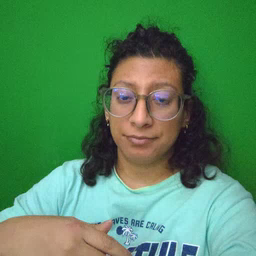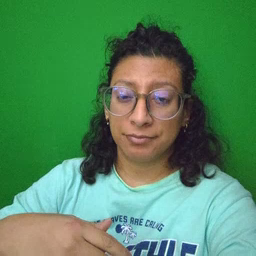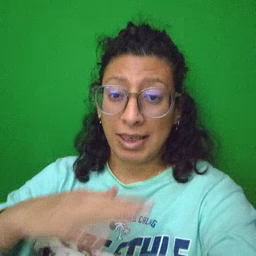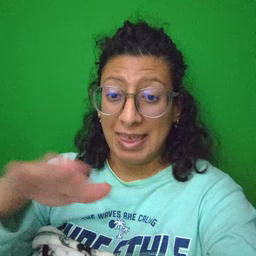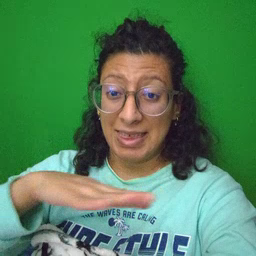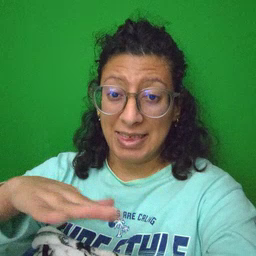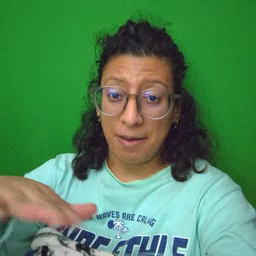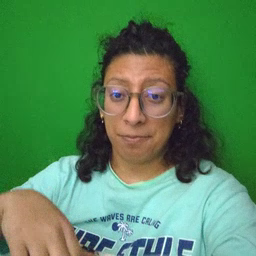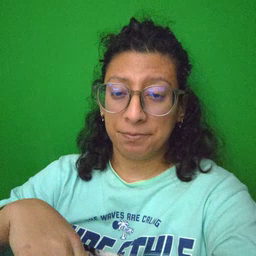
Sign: clean